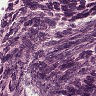
Metastatic tissue present: no